【题型】选择题　【知识点】函数　【难度】hard
.已知点$\left(-\dfrac{\pi}{14},0\right)$和$\left(\dfrac{5\pi}{14},0\right)$是$f(x)=\sqrt{3}\tan(\omega x+\varphi)\left(\omega>0,-\dfrac{\pi}{2}<\varphi<\dfrac{\pi}{2}\right)$图象的两个相邻的对称中心，过原点的直线与$y=f(x)$的图象在第一象限的一对相邻的交点分别为$A$，$B$（其中$A$在$B$的左侧），过点$A$，$B$分别作$x$轴的垂线，垂足分别为$C$，$D$，若$|CD|=\pi$，且$\triangle BOD$的面积是$\triangle AOC$的面积的9倍，则（ ）

\noindent A．$\varphi=\dfrac{\pi}{12}$ \quad \quad B．点$A$的坐标为$\left(\dfrac{\pi}{2},1\right)$ \quad \quad C．$\omega=\dfrac{7}{3}$ \quad \quad D．点$B$的坐标为$\left(\dfrac{3\pi}{4},3\right)$
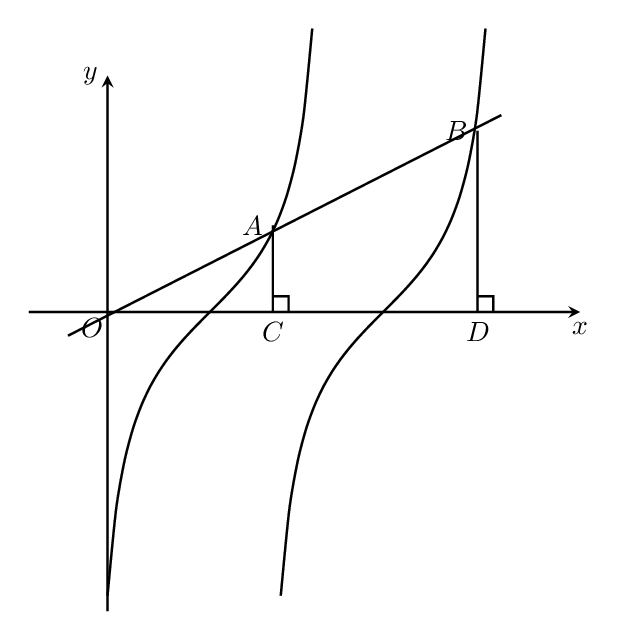
【解答】
\noindent 【答案】B

\noindent 【难度】0.4

\noindent 【知识点】由图象确定正切（型）函数解析式

\noindent 【分析】$f(x)=\sqrt{3}\tan(\omega x+\varphi)$相邻两个对称中心之间的距离为半个周期，可求出$\omega=\dfrac{7}{6}$；因为$\triangle BOD$的面积是$\triangle AOC$的面积的9倍，可得$x_A=\dfrac{\pi}{2}$，$x_B=\dfrac{3\pi}{2}$，$y_B=3y_A$，代入到$f(x)=\sqrt{3}\tan(\omega x+\varphi)$中可求得$\varphi$的值。

\noindent 【详解】由题意得$\dfrac{5\pi}{14}+\dfrac{\pi}{14}=\dfrac{6\pi}{14}=\dfrac{\pi}{2\omega}$，$\therefore \omega=\dfrac{7}{6}$，$\therefore f(x)=\sqrt{3}\tan\left(\dfrac{7}{6}x+\varphi\right)$

\noindent 因为$\triangle BOD$的面积是$\triangle AOC$的面积的9倍，

\noindent 所以$\dfrac{|OC|}{|OD|}=\dfrac{|OC|}{|OC|+|CD|}=\dfrac{|OC|}{|OC|+\pi}=\dfrac{1}{3}$，$\therefore |OC|=\dfrac{\pi}{2}$，$\therefore x_A=\dfrac{\pi}{2}$，$x_B=\dfrac{3\pi}{2}$，$y_B=3y_A$

\noindent 即$\sqrt{3}\tan\left(\dfrac{7}{6}x_B+\varphi\right)=3\sqrt{3}\tan\left(\dfrac{7}{6}x_A+\varphi\right)$，即$\tan\left(\dfrac{7}{6}\times\dfrac{3\pi}{2}+\varphi\right)=3\tan\left(\dfrac{7}{6}\times\dfrac{1}{2}\pi+\varphi\right)$，

\noindent 化简得$\tan\left(\dfrac{7}{12}\pi+\varphi+\dfrac{\pi}{6}\right)=3\tan\left(\dfrac{7}{12}\pi+\varphi\right)$，

\noindent 令$\alpha=\dfrac{7}{12}\pi+\varphi$，$\dfrac{\pi}{12}<\alpha<\dfrac{13\pi}{12}$，

\noindent 则$\tan\left(\alpha+\dfrac{\pi}{6}\right)=3\tan\alpha$，化简得$\dfrac{\tan\alpha+\dfrac{\sqrt{3}}{3}}{1-\dfrac{\sqrt{3}}{3}\tan\alpha}=3\tan\alpha$，解得$\tan\alpha=\dfrac{\sqrt{3}}{3}$，

\noindent 又$\dfrac{\pi}{12}<\alpha<\dfrac{13\pi}{12}$，所以$\alpha=\dfrac{\pi}{6}$即$\dfrac{7}{12}\pi+\varphi=\dfrac{\pi}{6}$，$\therefore \varphi=-\dfrac{5}{12}\pi$

\noindent 所以$f(x)=\sqrt{3}\tan\left(\dfrac{7}{6}x-\dfrac{5}{12}\pi\right)$，所以$y_A=\sqrt{3}\tan\left(\dfrac{7}{6}\times\dfrac{1}{2}\pi-\dfrac{5}{12}\pi\right)=1$。

\noindent 所以点$A$的坐标为$\left(\dfrac{\pi}{2},1\right)$，又$y_B=3y_A$，所以点$B$的坐标为$\left(\dfrac{3\pi}{2},3\right)$。

\noindent 故选：B